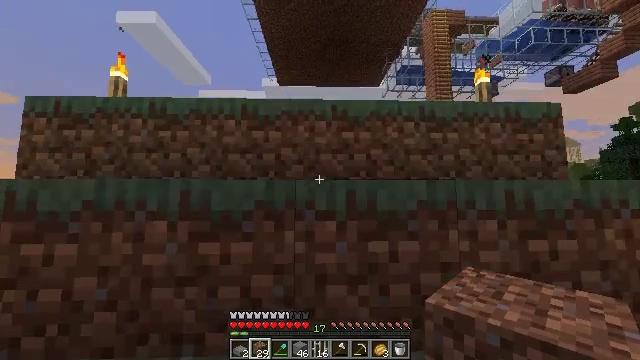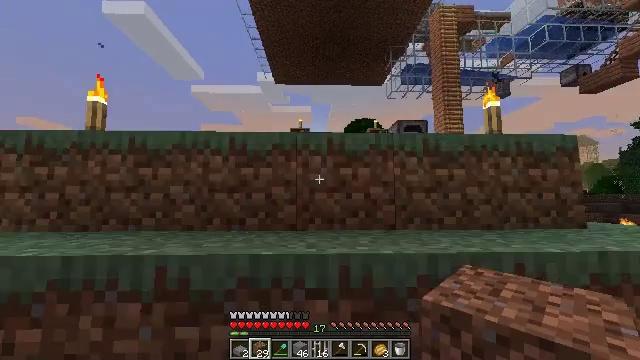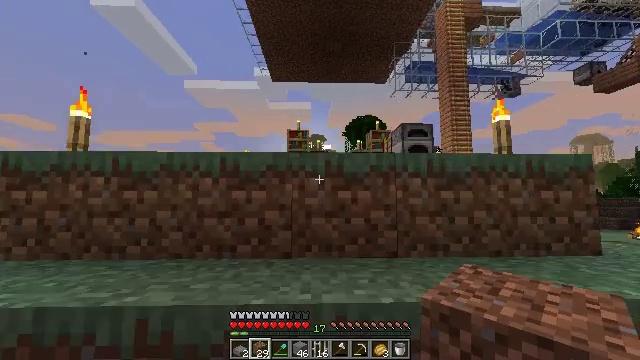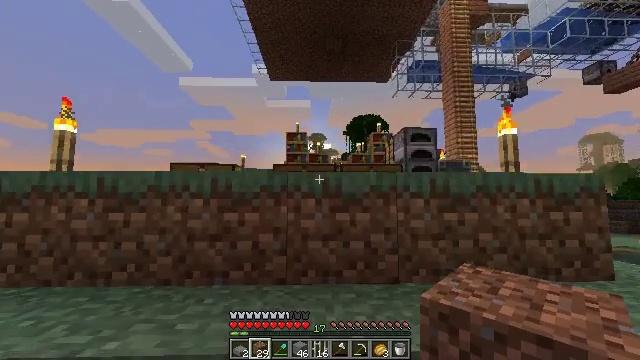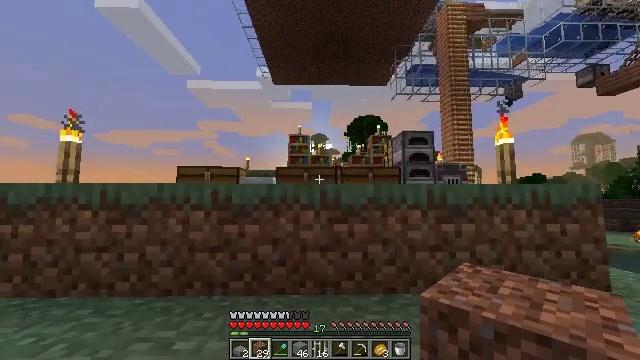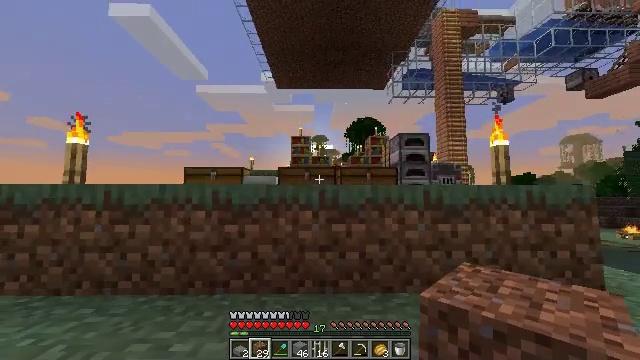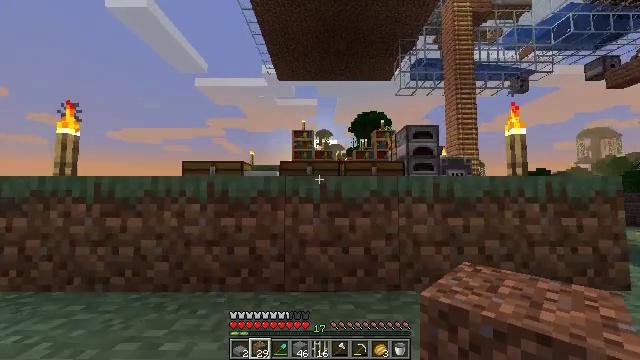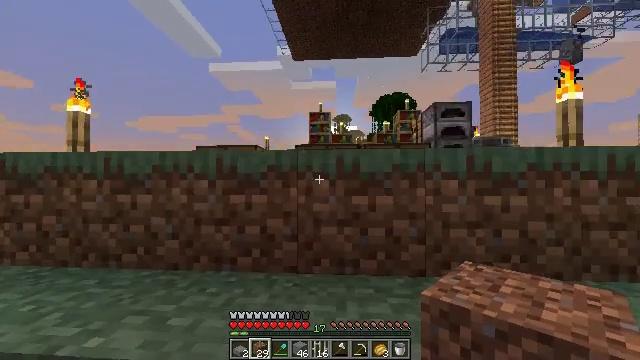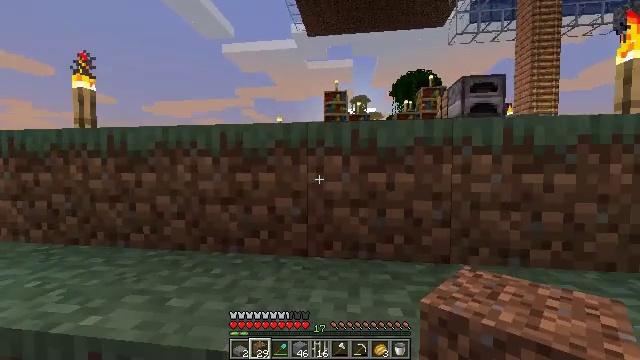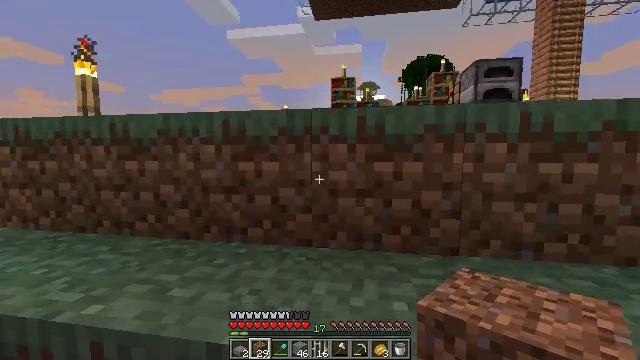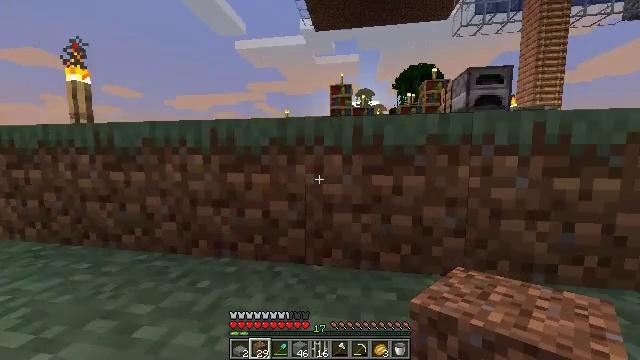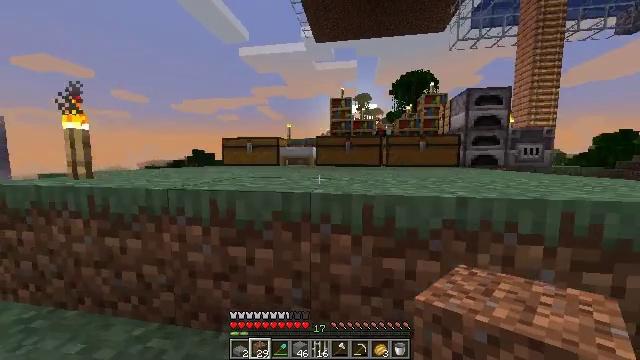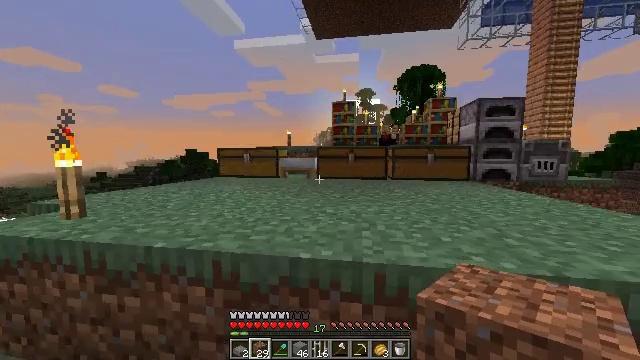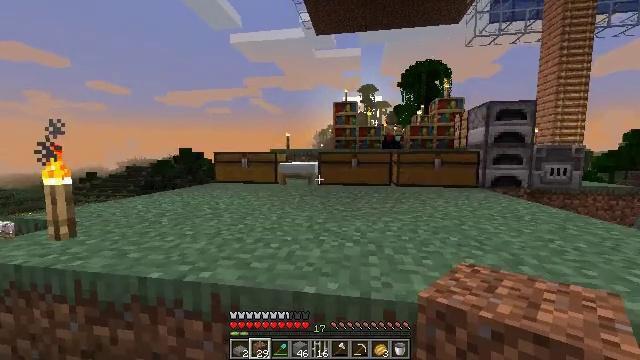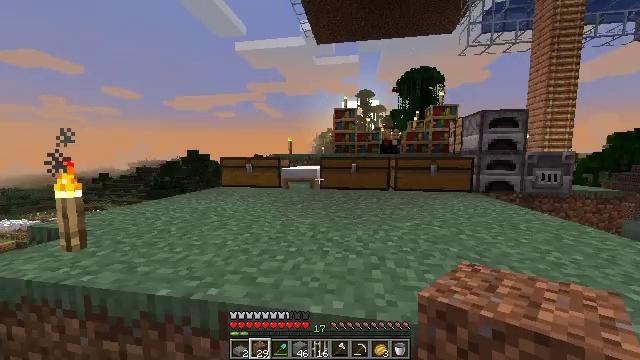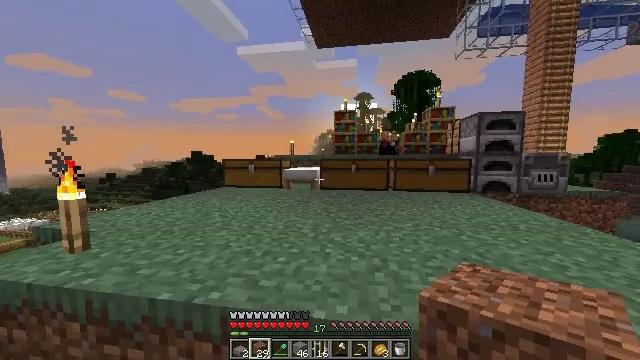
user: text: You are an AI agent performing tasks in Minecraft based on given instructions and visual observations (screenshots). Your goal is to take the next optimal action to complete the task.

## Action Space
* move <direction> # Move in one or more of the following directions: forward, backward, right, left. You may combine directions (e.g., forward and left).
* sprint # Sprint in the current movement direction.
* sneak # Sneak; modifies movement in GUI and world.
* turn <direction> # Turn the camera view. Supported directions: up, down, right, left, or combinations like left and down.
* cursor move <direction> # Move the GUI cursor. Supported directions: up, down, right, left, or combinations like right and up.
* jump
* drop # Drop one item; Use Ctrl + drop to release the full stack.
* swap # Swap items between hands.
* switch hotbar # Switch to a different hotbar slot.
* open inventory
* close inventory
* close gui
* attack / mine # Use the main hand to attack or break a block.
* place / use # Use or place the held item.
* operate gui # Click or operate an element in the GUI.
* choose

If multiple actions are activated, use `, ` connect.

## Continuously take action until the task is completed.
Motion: motion action
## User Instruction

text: Use jungle wood planks and sticks to make a jungle sign.
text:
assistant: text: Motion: move forward, sprint, jump
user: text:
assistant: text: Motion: move forward, sprint, jump
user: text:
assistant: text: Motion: move forward, sprint, jump
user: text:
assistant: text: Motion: move forward, sprint, jump
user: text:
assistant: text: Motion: move forward, jump
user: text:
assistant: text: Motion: move forward, jump
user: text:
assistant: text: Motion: move forward, turn left and down, jump
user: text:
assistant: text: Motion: move forward, turn left and down, jump
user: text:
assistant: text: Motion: move forward, turn left and down, jump
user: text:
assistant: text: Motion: move forward, jump
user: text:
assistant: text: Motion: move forward, jump
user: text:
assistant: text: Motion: move forward, sprint, jump
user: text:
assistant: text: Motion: move forward, sprint, jump
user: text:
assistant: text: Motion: move forward, sprint, jump
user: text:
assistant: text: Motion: move forward, jump
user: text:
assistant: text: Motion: move forward, jump
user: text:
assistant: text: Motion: move forward, jump
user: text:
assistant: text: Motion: move forward, jump
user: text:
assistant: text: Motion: move forward, jump
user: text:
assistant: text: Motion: move forward, jump
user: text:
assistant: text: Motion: move forward, jump
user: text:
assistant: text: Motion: move forward, sprint, jump
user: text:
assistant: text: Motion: move forward, sprint, jump
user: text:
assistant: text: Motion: move forward, sprint, jump
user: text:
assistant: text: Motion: move forward, turn right, jump
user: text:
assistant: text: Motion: move forward, turn right and down, jump
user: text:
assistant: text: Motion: move forward, turn right, jump
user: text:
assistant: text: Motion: move forward, turn right, jump
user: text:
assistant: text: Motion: move forward, jump
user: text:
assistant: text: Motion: move forward, jump